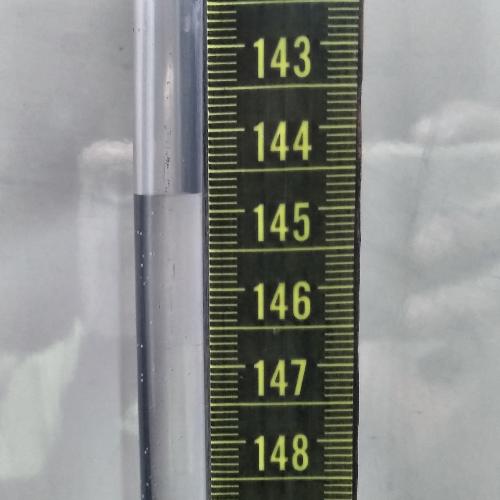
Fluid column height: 144.8 cm